Question: I want to make the following CSS layout and currently im using UL to float the LI left. The problem is the 2 rectangles wont stay on either side. And not sure how to position the bottom 2 rectangles.

I tried wrapped a div in the middle of the UL LI but thats not proper markup.
Please can you help? Possibly a JSFIDDLE example if you could?
Thanks
<URL>
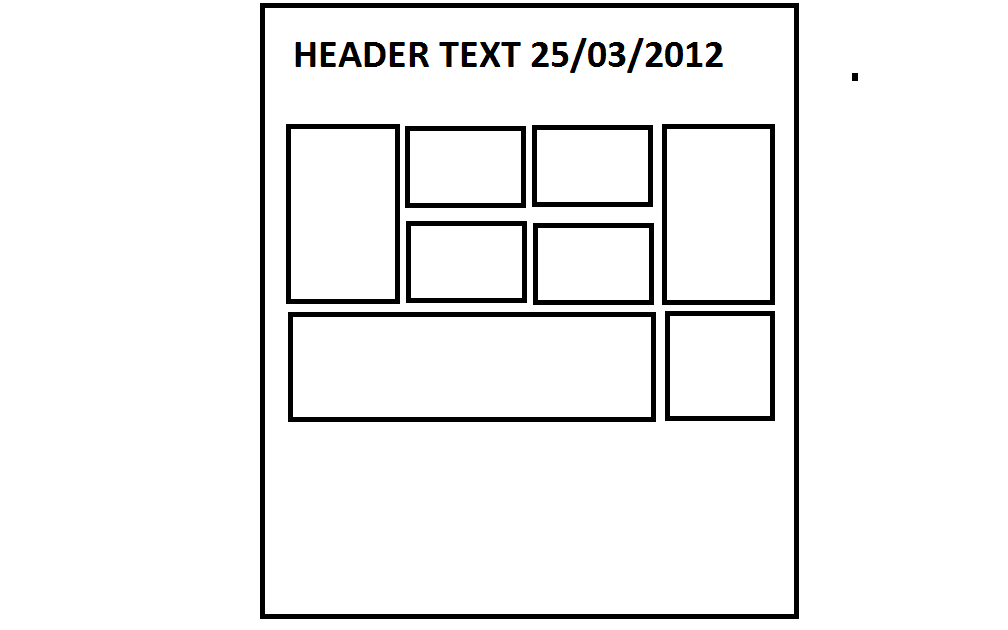
Answer: see the below fiddle and demo
Fiddle: <URL>
Demo: <URL>